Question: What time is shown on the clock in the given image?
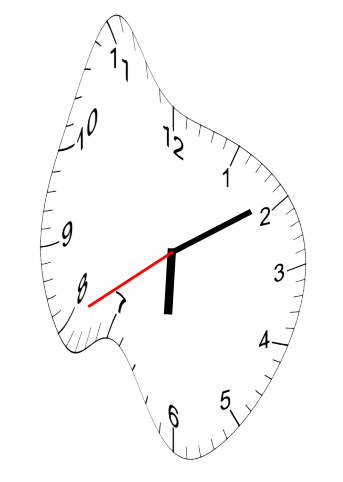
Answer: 06:09:40